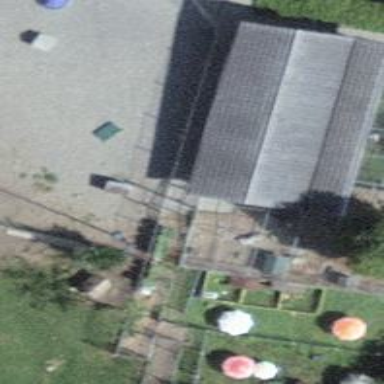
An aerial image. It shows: Animal shelter building.